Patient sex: F
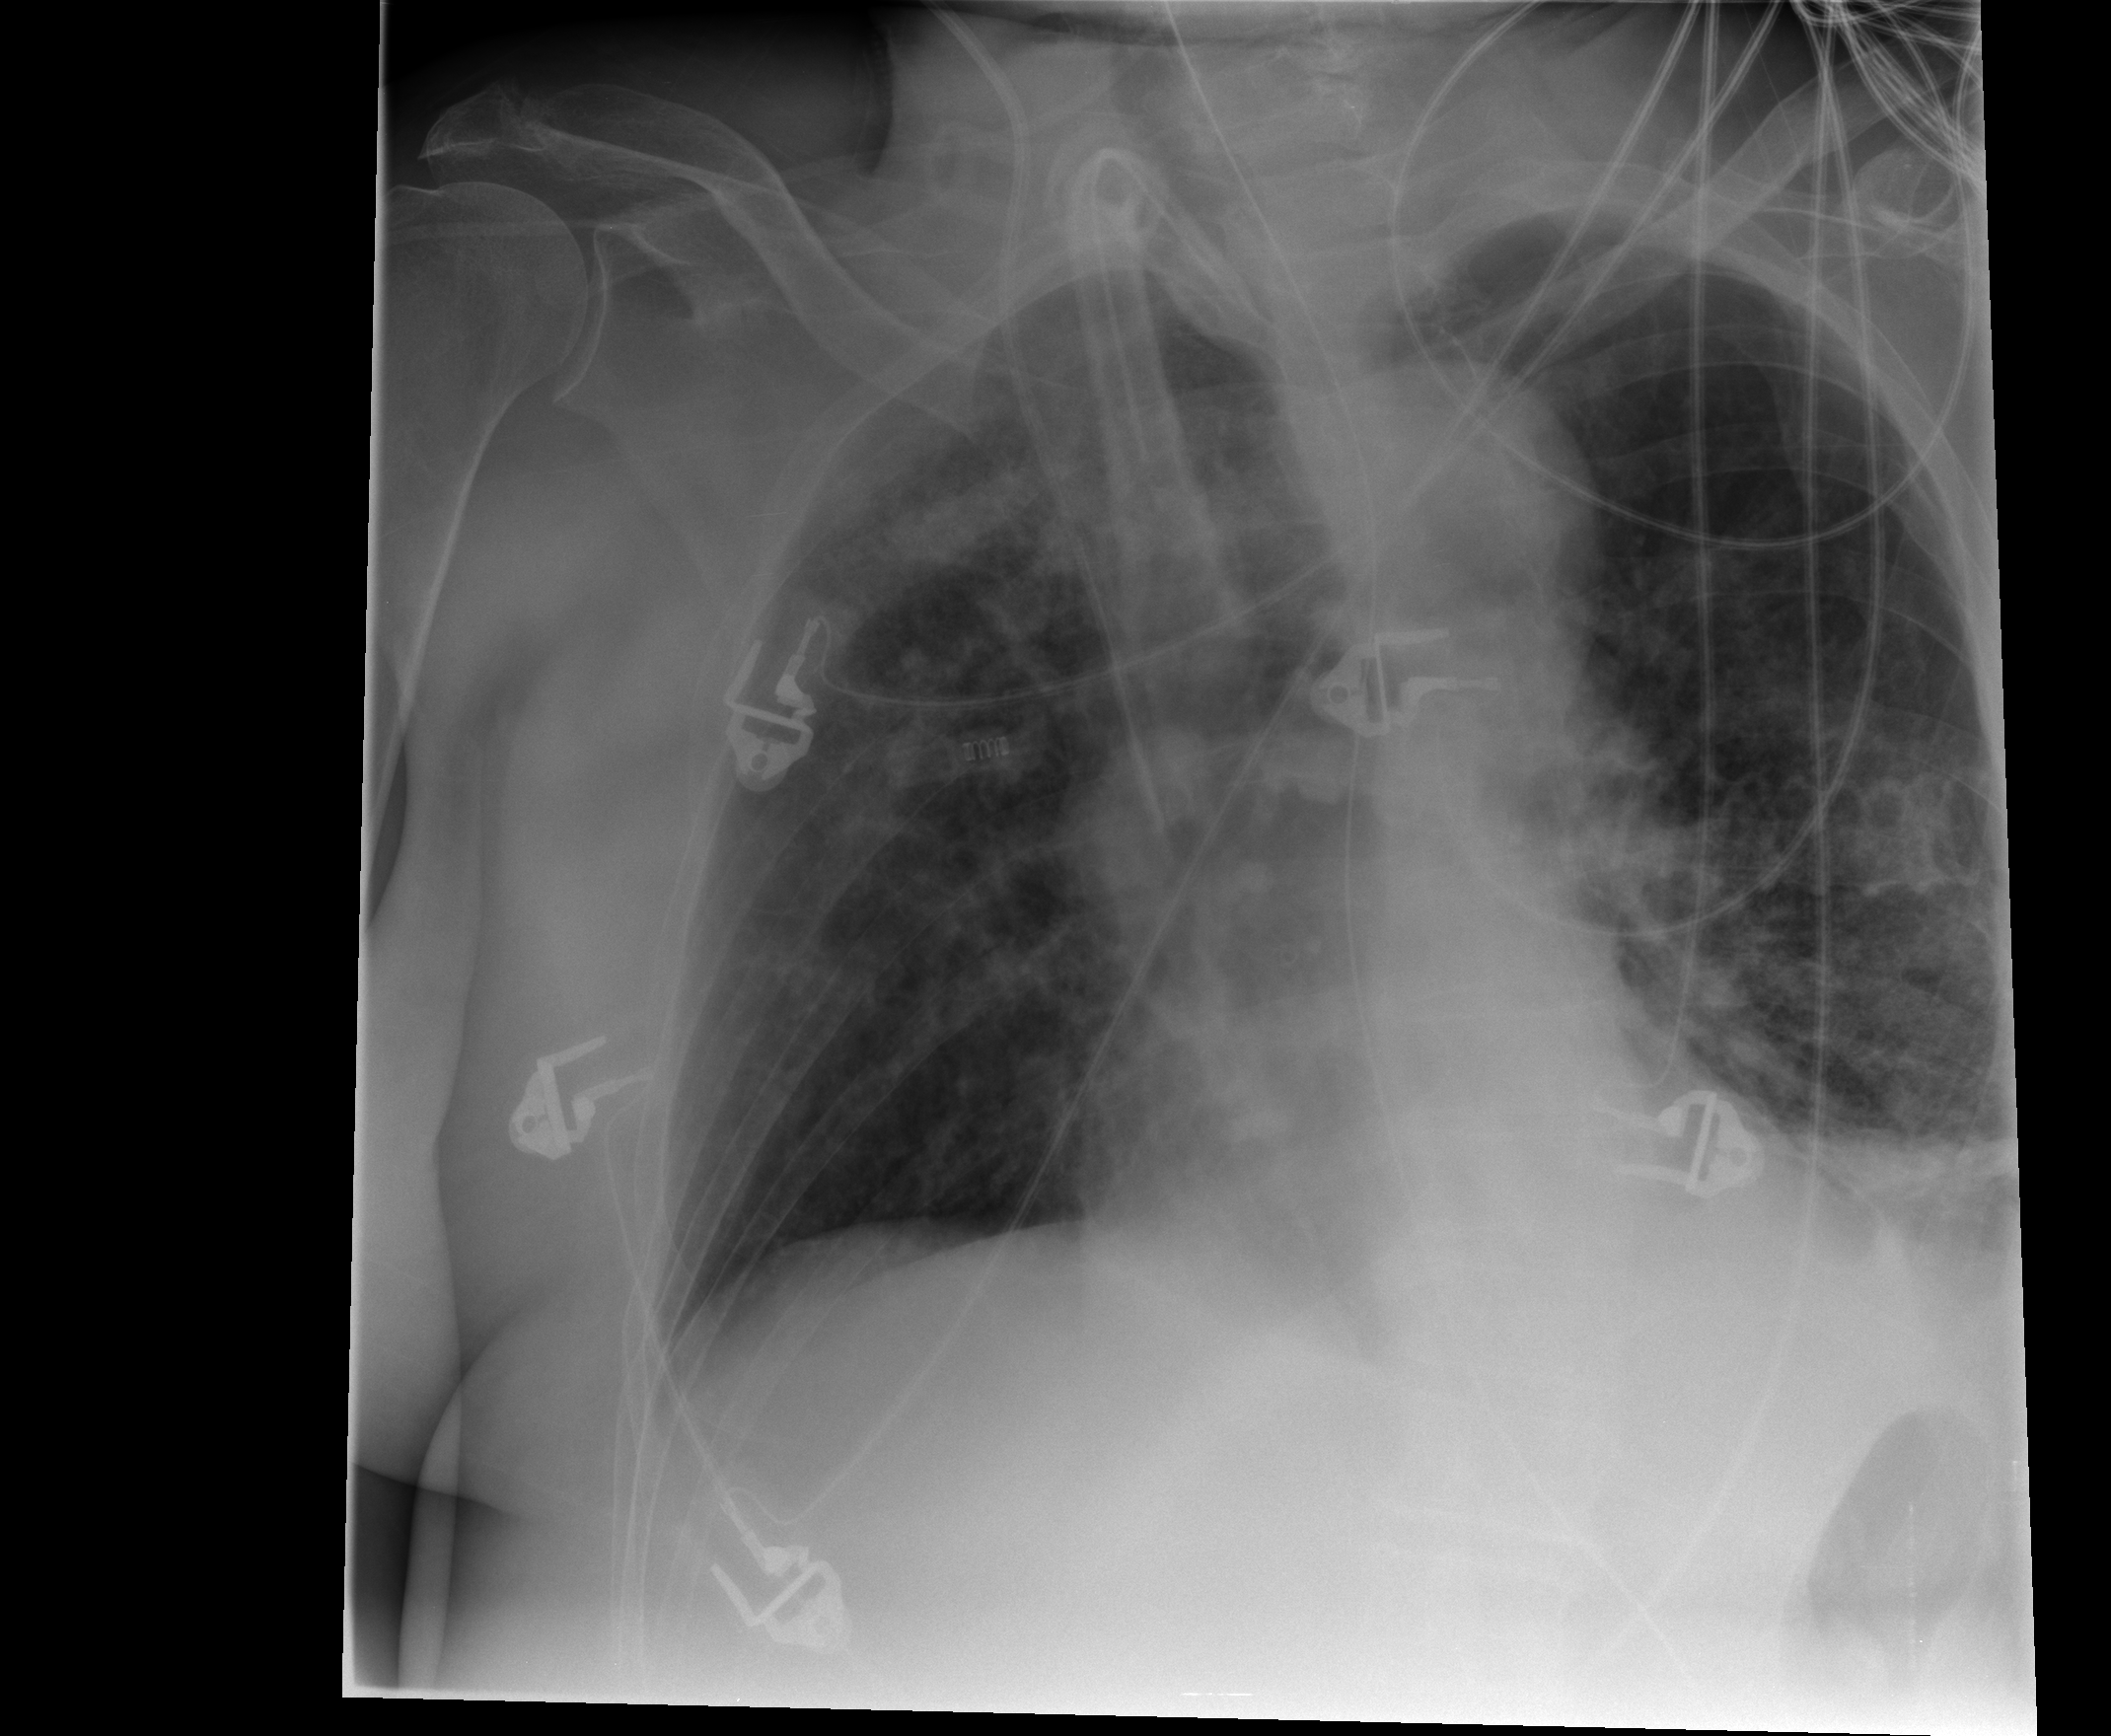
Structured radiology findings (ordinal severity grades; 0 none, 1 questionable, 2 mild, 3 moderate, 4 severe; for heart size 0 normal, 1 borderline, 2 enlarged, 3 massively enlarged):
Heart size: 2
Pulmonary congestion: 2
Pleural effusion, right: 0
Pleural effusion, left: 1
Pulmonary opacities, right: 2
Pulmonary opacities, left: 2
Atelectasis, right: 0
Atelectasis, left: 2